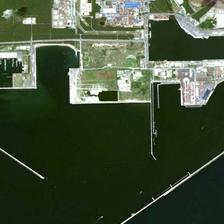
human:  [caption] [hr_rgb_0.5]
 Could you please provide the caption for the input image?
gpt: several small boats are in a large port near many buildings and meadows .

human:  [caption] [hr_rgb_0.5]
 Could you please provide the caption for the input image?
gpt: several small boats are in a large port near many buildings and meadows .

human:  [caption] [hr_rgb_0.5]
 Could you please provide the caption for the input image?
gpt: several small boats are in a large port near many buildings and meadows .

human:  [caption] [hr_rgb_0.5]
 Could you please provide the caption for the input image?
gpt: several small boats are in a large port near many buildings and meadows .

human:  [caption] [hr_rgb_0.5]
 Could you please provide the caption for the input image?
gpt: several small boats are in a large port near many buildings and meadows .